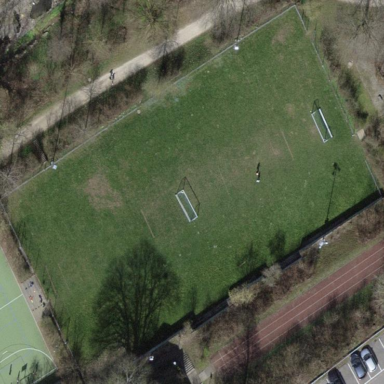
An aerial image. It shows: Soccer pitch for outdoor sports and leisure activities.